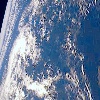
Label: cloud